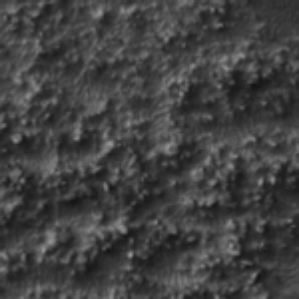
Label: frost